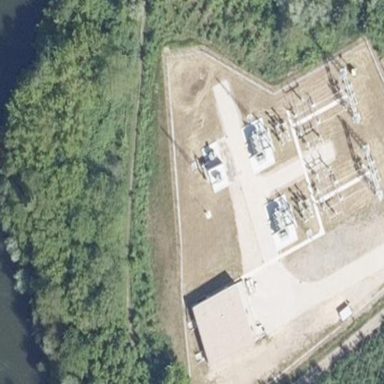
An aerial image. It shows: Distribution level power substation.